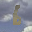
Label: 6